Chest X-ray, AP view. Patient: 52 years old, sex F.
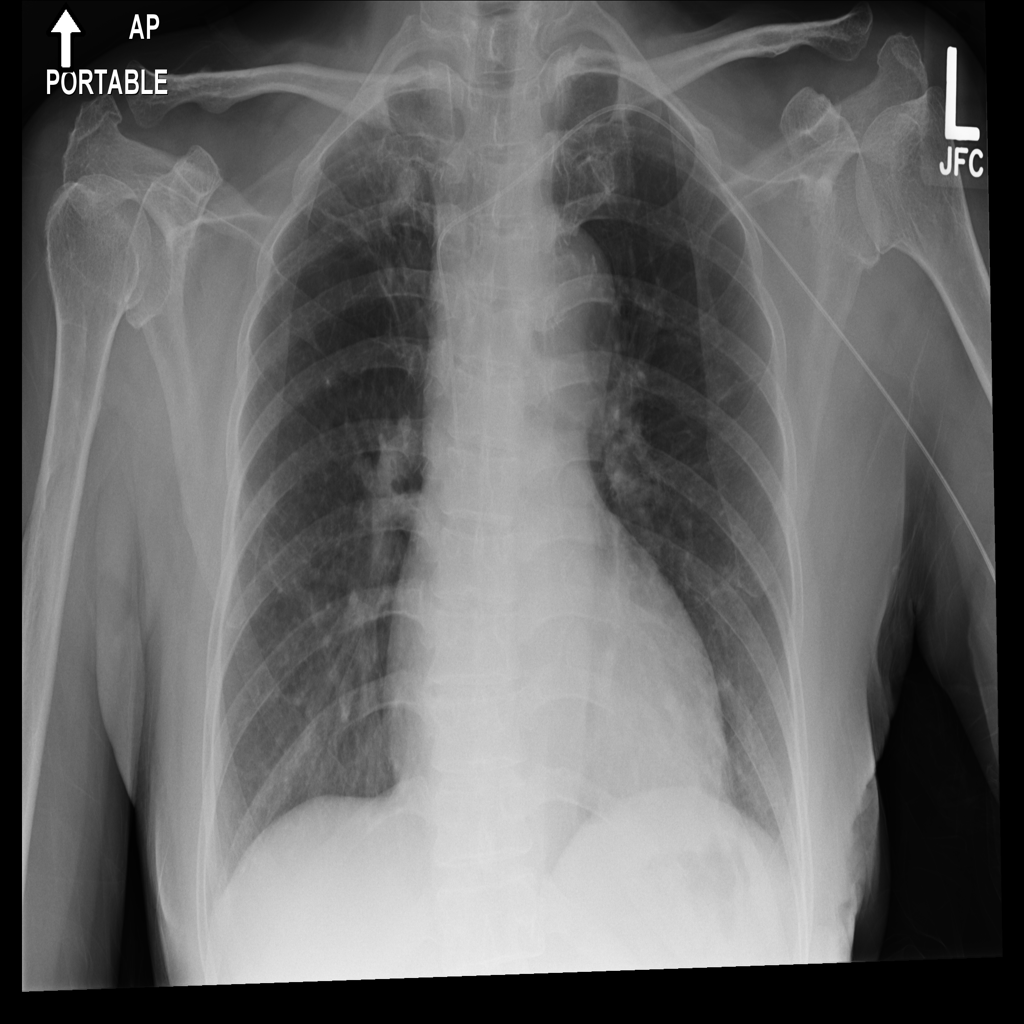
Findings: No Finding